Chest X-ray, PA view. Patient: 41 years old, sex M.
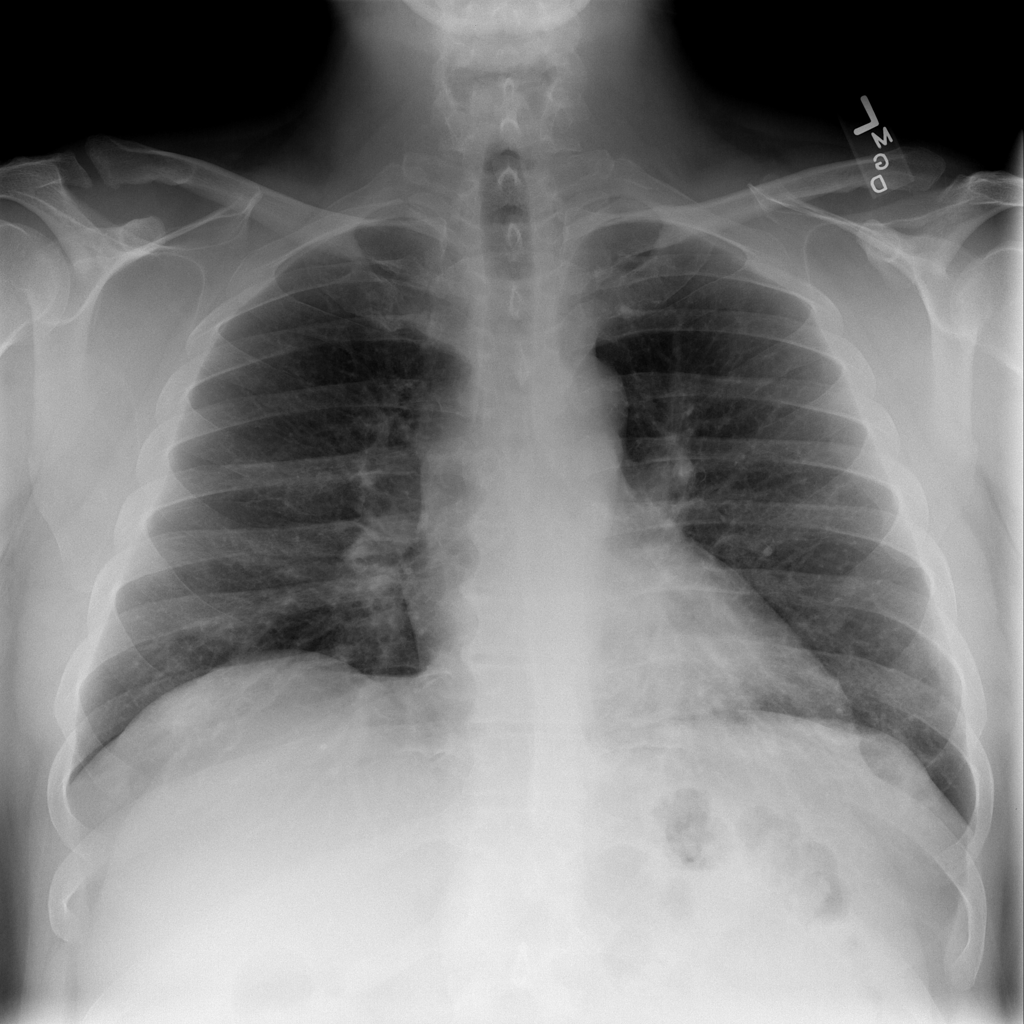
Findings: No Finding